Question: I'm trying to display pictures in a special div.
So now it looks like this :
So as you can see the green divs are out of there parent div (black one)
It's built like this :
'''
<div class="photoView center">
<div class="grid">
<div ng-repeat="i in [1,2,3]" class="groupPhoto">
<div ng-repeat="i in [1,2,3,4]" class="col-1-4 photoSimple" style="display:inline-block;"></div>
</div>
</div>
</div>
'''
CSS :
'''
.photoPrincipal {
width: 600px;
height: 300px;
background-color: blue;
}
.photoView {
width: 600px;
height: 300px;
background-color: rgba(0, 0, 0, 1);
margin-top: 50px;
}
.photoSimple {
width: 130px;
height:75px;
background-color: green;
margin:10px;
border: 2px dotted white;
display:block;
}
'''
I fogot to mention that I use SimpleGrid, which is a "CSS library" which delivers css for grid. now it works with this : <URL>
So basically I just want 4 green divs per line. But it continues.
I tried to apply a 'display:block'but it doesn't change anything.
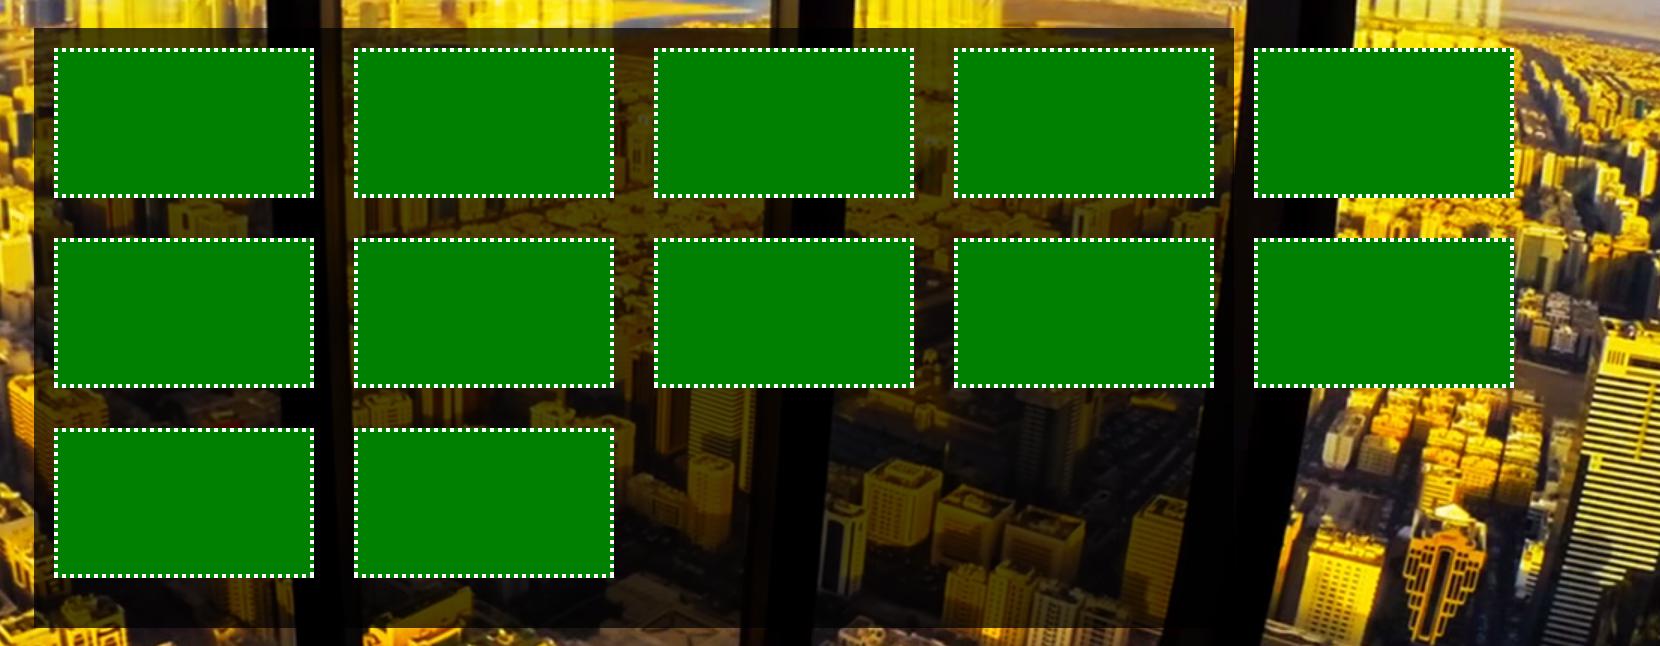
Answer: Hope this helps:
- I added a float:left to .photoSimple, so we have to clear the parent container (.photoView).- You can also use a clearfix in .photoView, but overflow:hidden, will do the trick for now.- Check this out: <URL>.
Demo: <URL>
Demo using clearfix: <URL>
'''
.photoView{
overflow:hidden; /* Add */
width: 600px;
/* height: 300px; */
background-color: rgba(0, 0, 0, 1);
margin-top: 50px;
}
.photoSimple{
width: 125px;
height:75px;
background-color: green;
margin:10px;
border: 2px dotted white;
display:block;
float:left; /* Add */
}
'''